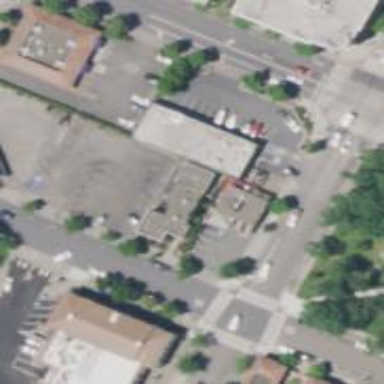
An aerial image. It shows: Convenience shop.